Question: Hi I use the follow code to draw a rotate text in my Delphi application. The user can choose if use or not use GDI+ to draw the text:
'''
procedure TForm1.Button1Click(Sender: TObject);
var
MyLogFont: TLogFont;
MyFont: HFont;
t: string;
ff: IGPFontfamily;
ft: IGPFont;
br: IGPSolidBrush;
gr: IGPGraphics;
pp: TGPPointF;
Pen: IGPPen;
begin
t := 'Hello';
if not DrawUsingGDIP.Checked then
begin
// Draw using GDI
FillChar(MyLogFont, Sizeof(MyLogFont), 0);
with MyLogFont do
begin
lfHeight:=0;
lfWidth:=0;
lfEscapement:=-StrToInt(Edit1.Text)*10;
lfOrientation:=-StrToInt(Edit1.Text)*10;
lfWeight:=FW_NORMAL;
lfItalic:=0;
lfUnderline:=0;
lfStrikeOut:=0;
lfCharSet:=DEFAULT_CHARSET;
lfOutPrecision:=OUT_DEFAULT_PRECIS;
lfClipPrecision:=CLIP_DEFAULT_PRECIS;
lfQuality:=DEFAULT_QUALITY;
lfPitchAndFamily:=1;
end;
MyFont:=CreateFontIndirect(MyLogFont);
Form1.Canvas.Font.Handle:=MyFont;
Form1.Canvas.Font.Name := 'Arial';
Form1.Canvas.Font.Size := 13;
Form1.Canvas.TextOut(103, 100, t);
end
else
begin
// Draw using GDI+
Pen := TGPPen.Create($FF000000);
ff := TGPFontFamily.Create('Arial');
ft := TGPFont.Create(ff, 16, FontStyleRegular, UnitPixel);
br := TGPSolidBrush.Create(TGPColor.Red);
gr := TGPGraphics.Create(Form1.Canvas.Handle);
gr.SetTextRenderingHint(TextRenderingHintAntiAlias);
gr.TranslateTransform(100.0, 100.0);
gr.RotateTransform(StrToInt(Edit1.Text));
pp := TGPPointF.Create(0, 0);
gr.DrawString(t, ft, pp, br);
gr.ResetTransform;
end;
end;
'''
Now I need know (if possible without draw the text) the coordinates of the vertices of the rectangle that bounds the text (see the image):

Is there a simple way to get these coordinates both with and without use GDI+ library?
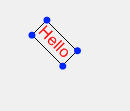
Answer: For the GDI implementation you can use something like
'''
tsiz := Form1.Canvas.TextExtent(t); // tsiz : tagSIZE
ang := (2.0*Pi*StrToInt(Edit1.Text))/360; // ang : double
tpts[0].X := 100; // tpts : Array[0..4] of TPoint
tpts[0].Y := 100;
tpts[1].X := 100 + Round(tsiz.cx * Cos(ang));
tpts[1].Y := 100 + Round(tsiz.cx * Sin(ang));
tpts[2].X := tpts[1].X - Round(tsiz.cy*Sin(ang));
tpts[2].Y := tpts[1].Y + Round(tsiz.cy*Cos(ang));
tpts[3].X := tpts[0].X - Round(tsiz.cy*Sin(ang));
tpts[3].Y := tpts[0].Y + Round(tsiz.cy*Cos(ang));
tpts[4] := tpts[0];
//tpts now contains corner points of the bounding rect
Form1.Canvas.TextOut(100, 100, t); // draw text
Form1.Canvas.Polyline(tpts); // draw bounding rect
'''
for GDI+ it's a lot easier
'''
sft := TGPStringFormat.GenericDefault; // sft : IGPStringFormat
mRect := gr.MeasureString(t, ft, pp, sft); // mRect : TGPRectF
// do this after transforms
// mRect is now the bounding rect
gr.DrawRectangle(Pen,mRect);
// mRect is transformed by DrawRectangle - coordinates can be
// calculated in the same way as the GDI case where
// mRect.Width -> tsiz.cx and mRect.Height -> tsiz.cy
'''